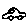
Label: car